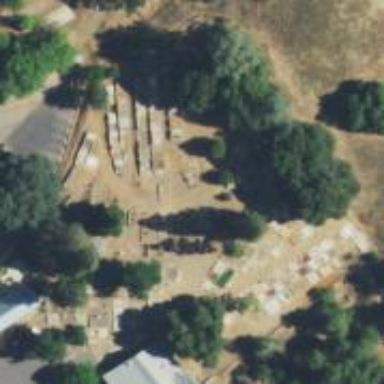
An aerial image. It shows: Grave yard.